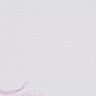
Metastatic tissue present: no